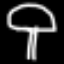
Label: mushroom